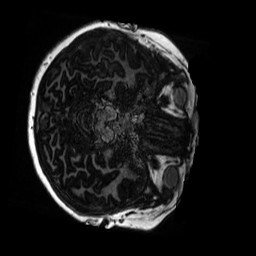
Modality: MP2RAGE
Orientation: axial
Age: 10
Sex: male
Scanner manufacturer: siemens
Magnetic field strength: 3 T
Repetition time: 4 s
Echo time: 0.00303 s